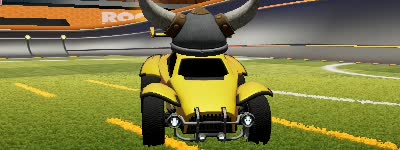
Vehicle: octane